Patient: sex F, age 33
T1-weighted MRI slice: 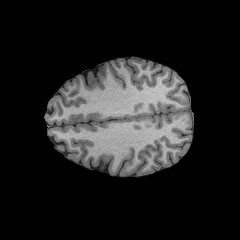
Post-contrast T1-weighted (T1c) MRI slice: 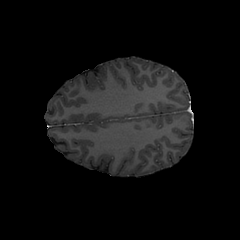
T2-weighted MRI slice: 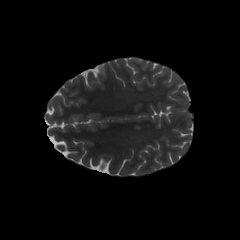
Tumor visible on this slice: no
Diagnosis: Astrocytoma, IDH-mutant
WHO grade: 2